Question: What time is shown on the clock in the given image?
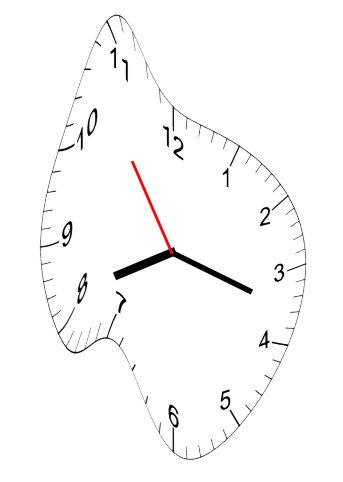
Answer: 08:17:54